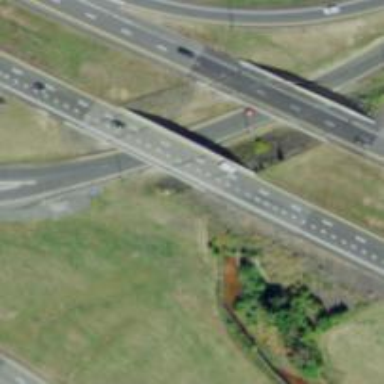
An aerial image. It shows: Motorway bridge crossing urban freeway/expressway.